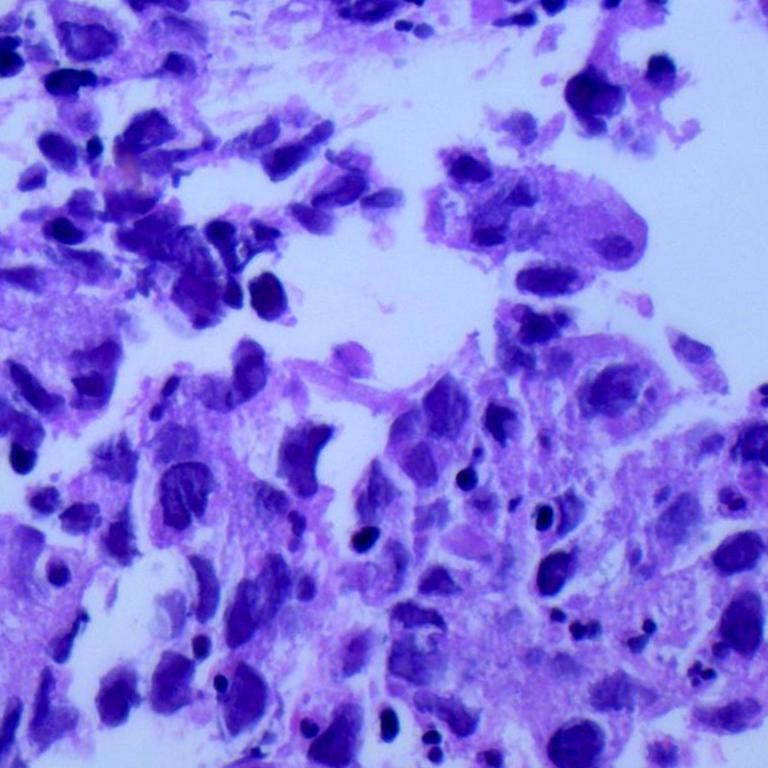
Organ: lung
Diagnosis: adenocarcinomas